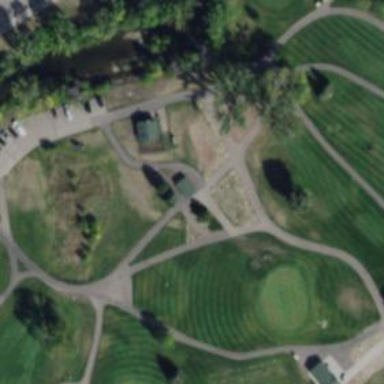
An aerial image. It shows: Service road with high-quality grade1 tracktype. It resembles golf cart path.